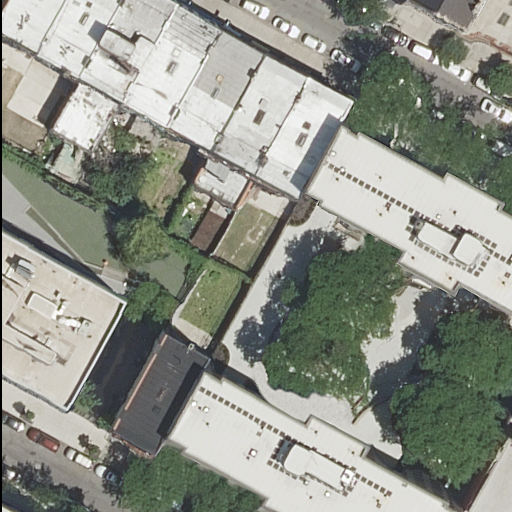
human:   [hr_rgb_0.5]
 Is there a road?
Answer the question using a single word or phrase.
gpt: yes

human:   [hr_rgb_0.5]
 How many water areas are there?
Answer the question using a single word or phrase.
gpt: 0

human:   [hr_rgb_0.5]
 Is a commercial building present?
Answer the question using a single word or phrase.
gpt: no

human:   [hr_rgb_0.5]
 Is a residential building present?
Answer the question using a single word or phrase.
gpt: yes

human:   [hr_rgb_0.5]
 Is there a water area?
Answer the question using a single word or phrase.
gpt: no

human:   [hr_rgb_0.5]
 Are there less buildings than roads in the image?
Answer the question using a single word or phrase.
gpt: no

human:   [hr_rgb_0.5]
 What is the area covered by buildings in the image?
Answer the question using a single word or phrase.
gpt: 7183m2

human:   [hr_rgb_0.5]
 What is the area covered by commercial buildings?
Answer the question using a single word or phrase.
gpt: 0m2

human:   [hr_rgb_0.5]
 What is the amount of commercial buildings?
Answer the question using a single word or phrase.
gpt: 0

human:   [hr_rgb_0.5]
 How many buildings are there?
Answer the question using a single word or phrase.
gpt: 15

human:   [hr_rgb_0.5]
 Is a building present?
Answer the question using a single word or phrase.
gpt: yes

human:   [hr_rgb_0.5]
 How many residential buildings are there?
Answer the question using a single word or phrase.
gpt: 15

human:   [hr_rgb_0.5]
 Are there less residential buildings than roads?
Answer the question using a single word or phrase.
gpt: no

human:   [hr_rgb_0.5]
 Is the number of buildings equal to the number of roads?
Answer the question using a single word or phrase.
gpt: no

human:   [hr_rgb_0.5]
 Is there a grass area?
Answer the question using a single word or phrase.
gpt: no

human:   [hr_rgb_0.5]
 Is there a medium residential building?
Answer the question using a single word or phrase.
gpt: yes

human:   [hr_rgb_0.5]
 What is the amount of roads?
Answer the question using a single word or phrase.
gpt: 6

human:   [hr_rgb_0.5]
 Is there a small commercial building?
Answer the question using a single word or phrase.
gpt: no

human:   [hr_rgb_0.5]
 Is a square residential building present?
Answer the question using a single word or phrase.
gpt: no

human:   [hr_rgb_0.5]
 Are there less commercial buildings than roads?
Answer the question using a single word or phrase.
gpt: yes

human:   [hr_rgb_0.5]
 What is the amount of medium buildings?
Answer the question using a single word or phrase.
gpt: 9

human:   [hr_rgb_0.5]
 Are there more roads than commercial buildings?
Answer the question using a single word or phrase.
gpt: yes

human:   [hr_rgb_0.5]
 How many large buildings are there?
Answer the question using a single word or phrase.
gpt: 4

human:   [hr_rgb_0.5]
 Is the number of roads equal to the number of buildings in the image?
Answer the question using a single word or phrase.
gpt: no

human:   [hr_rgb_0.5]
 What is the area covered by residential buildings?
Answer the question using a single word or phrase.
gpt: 7183m2

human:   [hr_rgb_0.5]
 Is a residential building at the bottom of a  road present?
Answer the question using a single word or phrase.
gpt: yes

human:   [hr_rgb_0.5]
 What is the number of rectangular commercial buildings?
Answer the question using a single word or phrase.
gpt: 0

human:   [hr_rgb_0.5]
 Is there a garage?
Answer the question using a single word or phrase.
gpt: no

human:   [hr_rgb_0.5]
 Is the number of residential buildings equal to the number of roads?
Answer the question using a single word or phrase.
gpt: no

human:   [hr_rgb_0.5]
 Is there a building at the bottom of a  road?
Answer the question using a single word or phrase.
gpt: yes

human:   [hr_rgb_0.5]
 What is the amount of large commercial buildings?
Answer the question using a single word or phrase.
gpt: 0

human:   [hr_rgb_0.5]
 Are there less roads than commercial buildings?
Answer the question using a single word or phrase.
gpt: no

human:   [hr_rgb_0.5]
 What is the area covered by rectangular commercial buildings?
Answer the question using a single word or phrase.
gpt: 0m2

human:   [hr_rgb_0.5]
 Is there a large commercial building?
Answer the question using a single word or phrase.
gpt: no

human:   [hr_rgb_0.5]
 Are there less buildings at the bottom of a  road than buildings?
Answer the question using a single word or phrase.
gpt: yes

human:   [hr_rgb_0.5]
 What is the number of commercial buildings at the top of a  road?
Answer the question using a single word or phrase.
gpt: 0

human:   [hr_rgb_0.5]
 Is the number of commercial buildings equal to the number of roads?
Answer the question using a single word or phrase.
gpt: no

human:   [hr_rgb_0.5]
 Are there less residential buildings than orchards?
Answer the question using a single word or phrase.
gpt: no

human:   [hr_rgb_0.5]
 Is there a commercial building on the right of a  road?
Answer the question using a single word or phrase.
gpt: no

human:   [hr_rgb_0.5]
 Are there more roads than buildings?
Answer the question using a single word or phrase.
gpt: no

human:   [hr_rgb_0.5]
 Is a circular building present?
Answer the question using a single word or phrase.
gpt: no

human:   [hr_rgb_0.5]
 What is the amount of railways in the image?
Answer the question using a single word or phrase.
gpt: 0

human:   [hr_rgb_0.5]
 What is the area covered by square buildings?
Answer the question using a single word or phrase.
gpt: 0m2

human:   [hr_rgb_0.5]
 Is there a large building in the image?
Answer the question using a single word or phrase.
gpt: yes

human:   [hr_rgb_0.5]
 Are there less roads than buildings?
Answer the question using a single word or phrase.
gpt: yes

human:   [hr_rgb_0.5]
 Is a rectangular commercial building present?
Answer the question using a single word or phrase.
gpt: no

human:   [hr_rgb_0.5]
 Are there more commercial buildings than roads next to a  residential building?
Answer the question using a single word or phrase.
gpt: no

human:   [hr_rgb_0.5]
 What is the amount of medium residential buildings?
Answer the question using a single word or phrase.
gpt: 9

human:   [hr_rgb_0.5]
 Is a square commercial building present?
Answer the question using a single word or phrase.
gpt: no

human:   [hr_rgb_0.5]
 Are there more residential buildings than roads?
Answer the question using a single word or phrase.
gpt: yes

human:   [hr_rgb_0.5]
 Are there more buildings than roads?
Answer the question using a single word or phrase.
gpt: yes

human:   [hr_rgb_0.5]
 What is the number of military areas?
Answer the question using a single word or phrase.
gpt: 0

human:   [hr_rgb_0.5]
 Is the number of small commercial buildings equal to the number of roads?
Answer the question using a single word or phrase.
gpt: no

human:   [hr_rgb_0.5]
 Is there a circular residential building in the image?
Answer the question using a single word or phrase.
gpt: no

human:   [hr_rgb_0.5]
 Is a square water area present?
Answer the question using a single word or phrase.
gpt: no

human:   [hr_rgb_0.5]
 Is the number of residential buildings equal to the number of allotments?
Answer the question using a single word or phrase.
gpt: no

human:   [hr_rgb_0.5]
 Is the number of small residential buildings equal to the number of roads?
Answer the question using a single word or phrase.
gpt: no

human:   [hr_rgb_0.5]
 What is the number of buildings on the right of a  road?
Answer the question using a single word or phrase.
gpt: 11

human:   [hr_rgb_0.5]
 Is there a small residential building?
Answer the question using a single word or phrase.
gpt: yes

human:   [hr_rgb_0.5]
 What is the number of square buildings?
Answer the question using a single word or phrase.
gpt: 0

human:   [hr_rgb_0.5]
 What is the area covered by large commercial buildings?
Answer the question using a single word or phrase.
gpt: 0m2

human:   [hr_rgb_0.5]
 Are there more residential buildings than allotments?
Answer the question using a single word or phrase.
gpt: yes

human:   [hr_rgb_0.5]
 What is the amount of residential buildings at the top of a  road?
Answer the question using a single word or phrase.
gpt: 12

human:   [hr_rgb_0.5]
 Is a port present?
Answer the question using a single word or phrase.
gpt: no